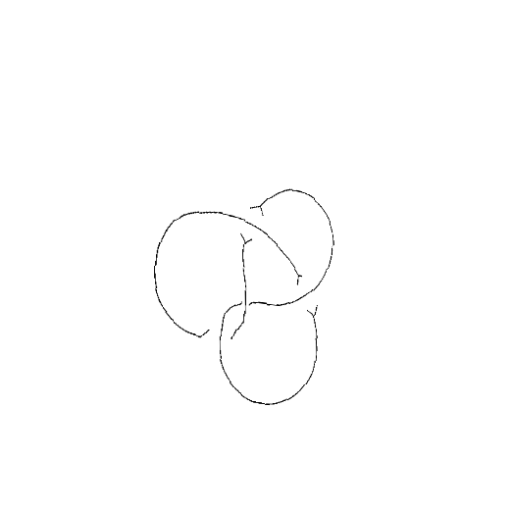
Crossing number: 4